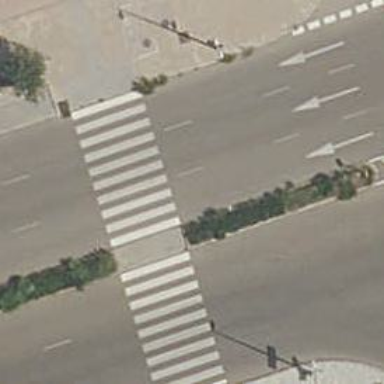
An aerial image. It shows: Crossing on footway.